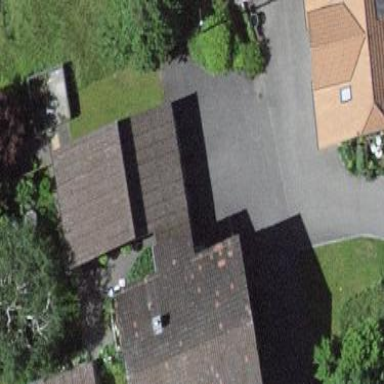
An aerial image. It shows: Garage building.